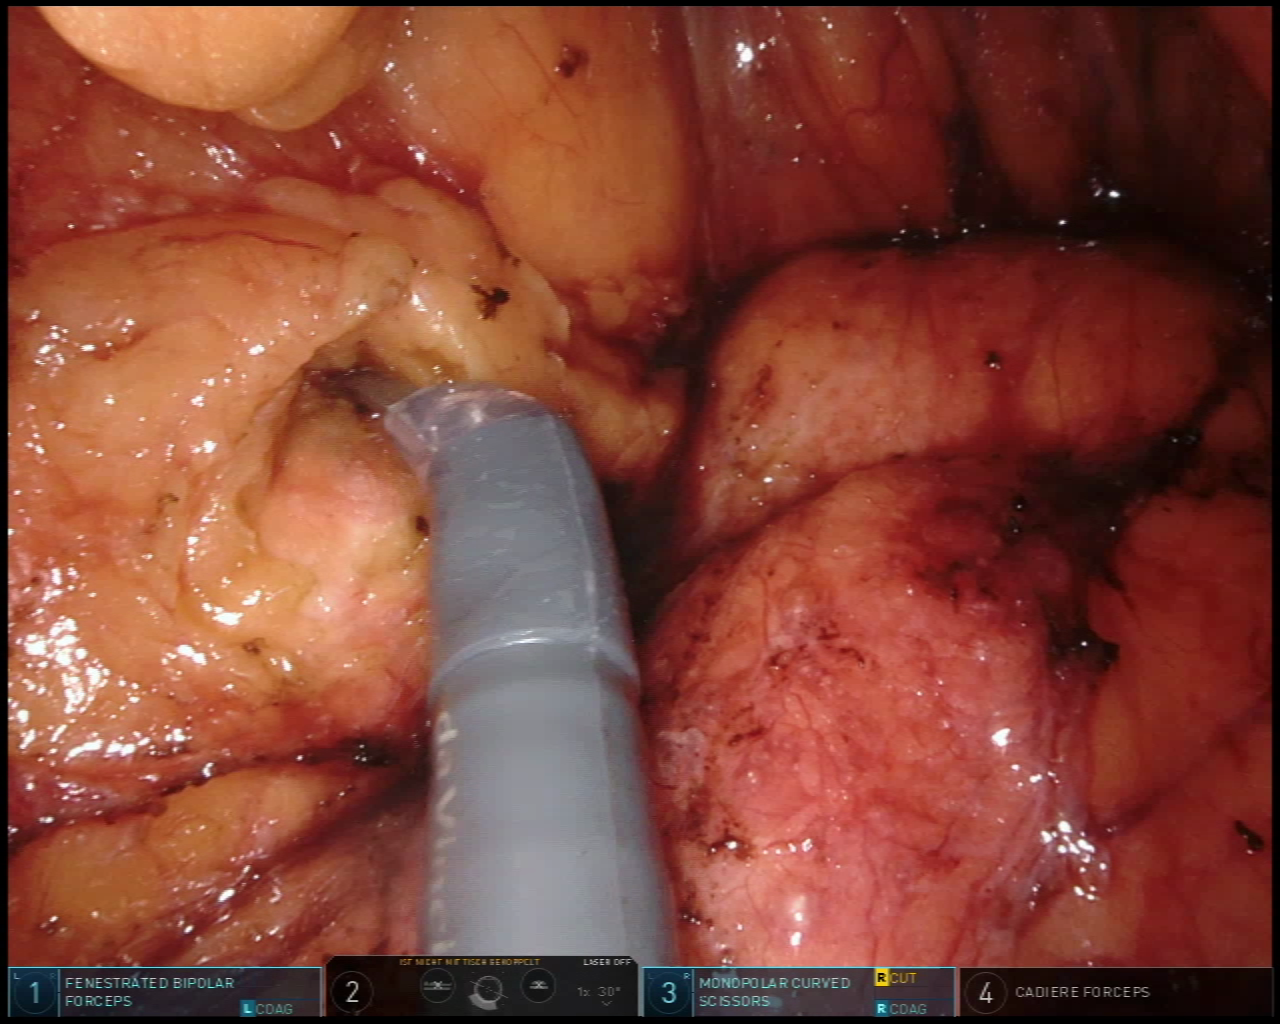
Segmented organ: pancreas
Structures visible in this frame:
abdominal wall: no
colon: no
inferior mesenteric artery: no
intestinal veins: no
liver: no
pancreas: yes
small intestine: no
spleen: no
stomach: no
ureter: no
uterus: no
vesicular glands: no